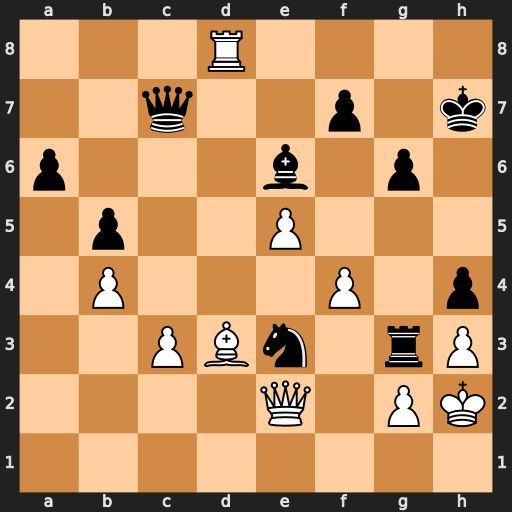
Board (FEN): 3R4/2q2p1k/p3b1p1/1p2P3/1P3P1p/2PBn1rP/4Q1PK/8
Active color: w
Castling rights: -
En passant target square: -
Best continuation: Qh5+ Kg7 Qh8#